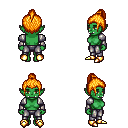
a pixel art fantasy rpg character, female body template, orc, green skin, steel arm armor, metal pants, light blonde short topknot hairstyle, gold boots, four views (front, back, left, right), 2x2 character sprite sheet, small pixel art, hard edges, no anti-aliasing